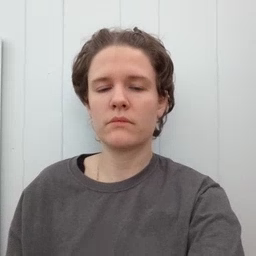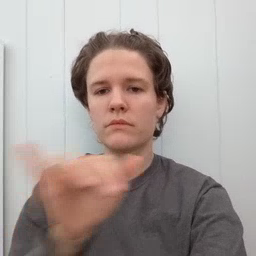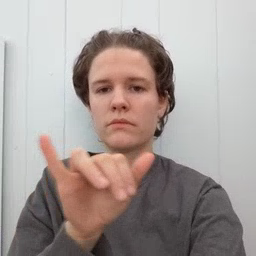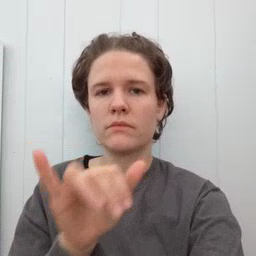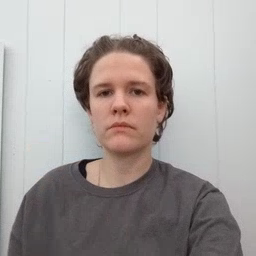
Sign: same